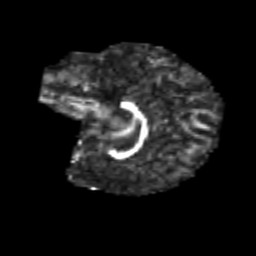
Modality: FA
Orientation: sagittal
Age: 7
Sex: female
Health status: healthy